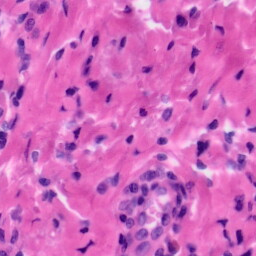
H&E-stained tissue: Tonsil